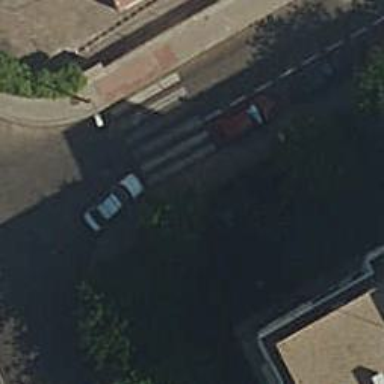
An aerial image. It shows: Pedestrian crossing with zebra markings on the footway.